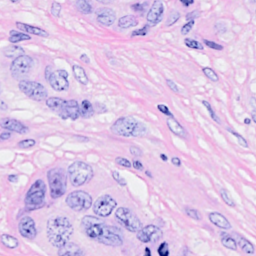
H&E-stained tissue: Breast